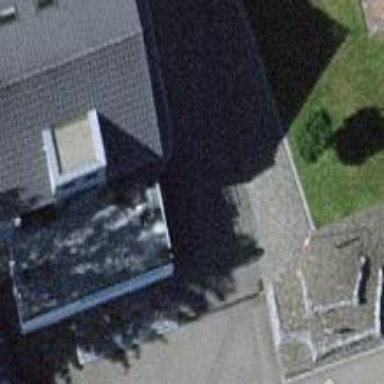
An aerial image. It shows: Simple and straightforward house.